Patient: sex M, age 51
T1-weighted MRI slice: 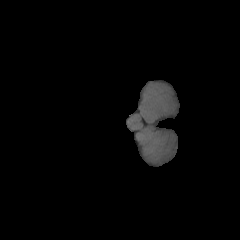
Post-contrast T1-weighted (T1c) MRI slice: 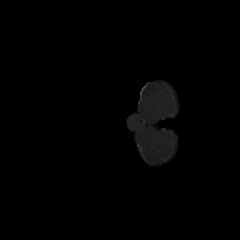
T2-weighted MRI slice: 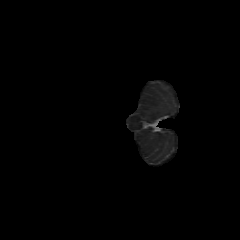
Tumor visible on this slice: no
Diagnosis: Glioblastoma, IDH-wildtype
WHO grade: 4